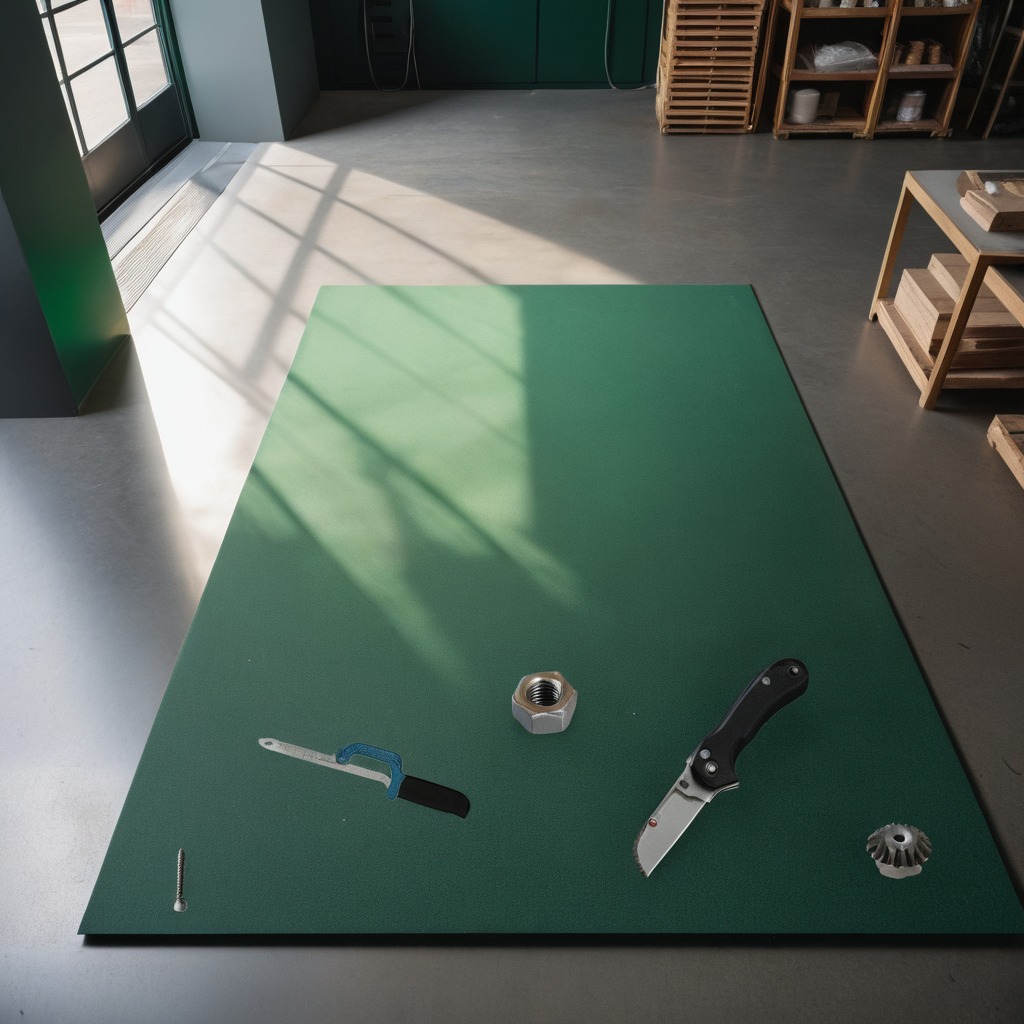
A steel gear with teeth, a utility knife, a metal machine screw, a handheld metal saw, and a metal nut are lying on the clean granite tabletop.